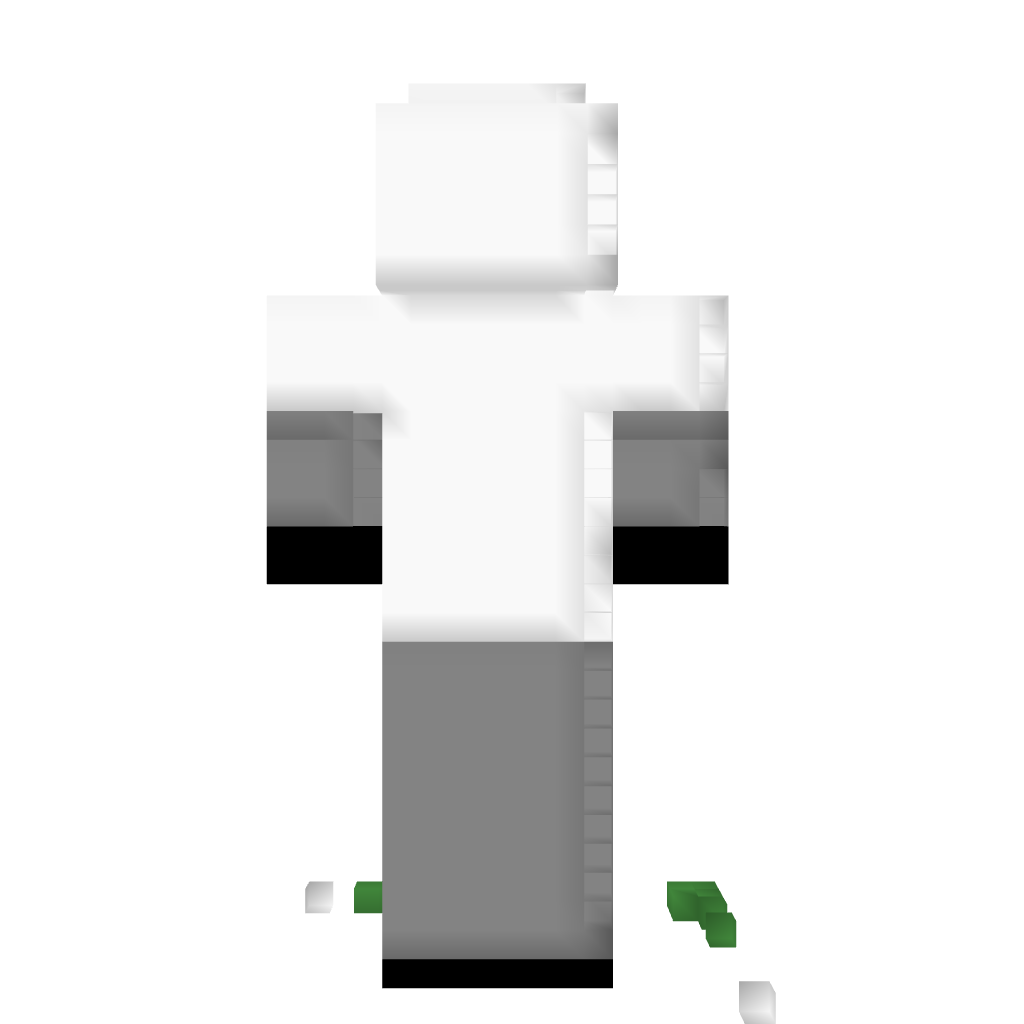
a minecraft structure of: Doctor Statue bad low quality